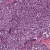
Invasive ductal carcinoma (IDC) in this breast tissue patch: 0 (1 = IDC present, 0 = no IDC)